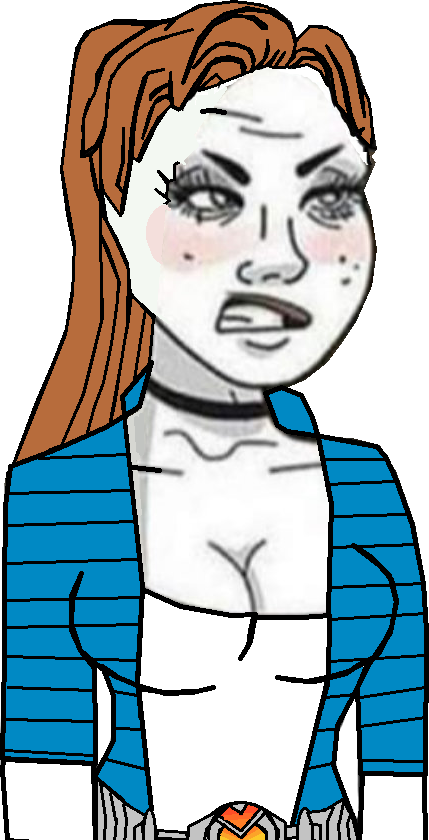
Label: 5_E-Thot